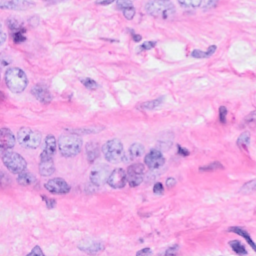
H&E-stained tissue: Breast